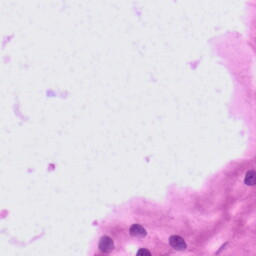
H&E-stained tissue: Tonsil